Interaction volume radius: 5 \u00c5
Interaction volume height: 20 \u00c5
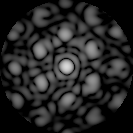
Disorder parameter: 0.5417